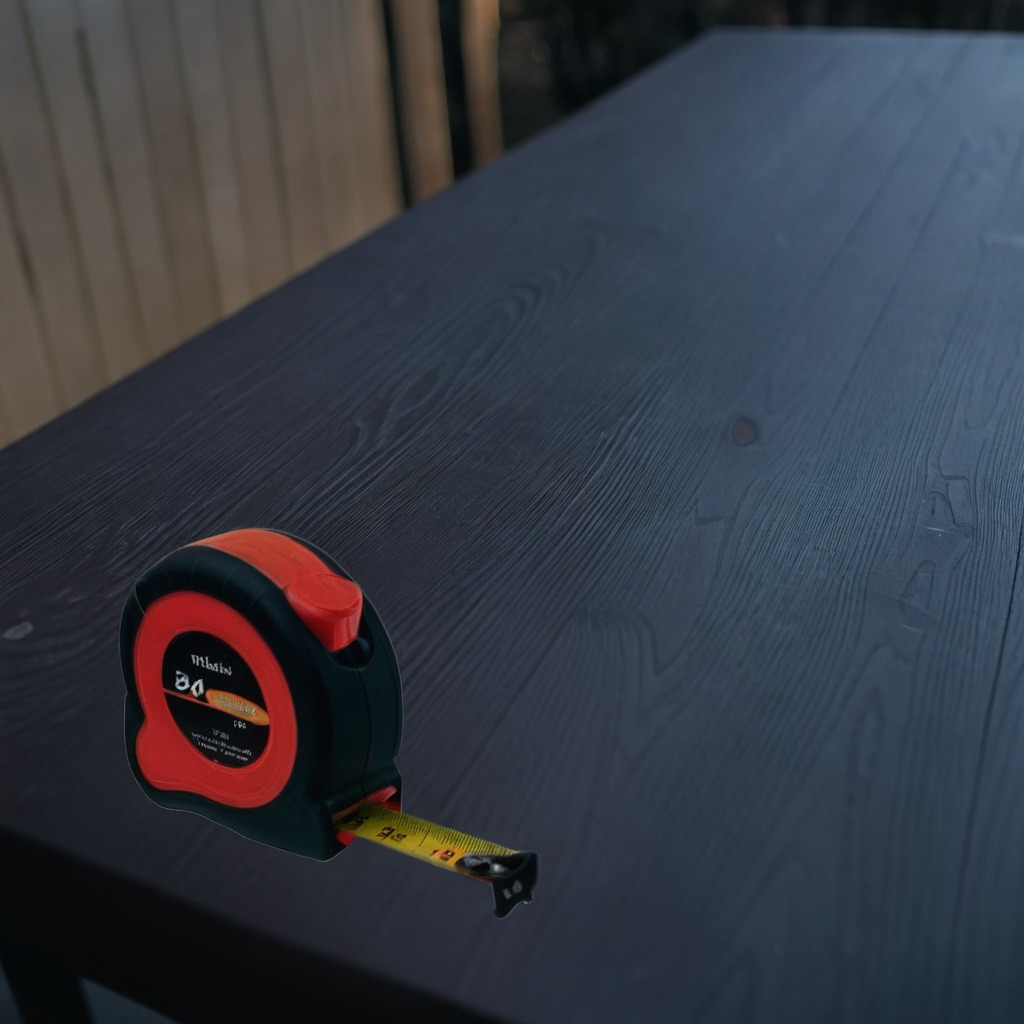
A measuring tape is lying on the old table with burn marks in a small garage at twilight.